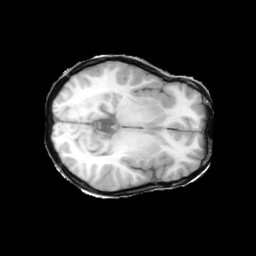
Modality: T1w
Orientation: axial
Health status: ill
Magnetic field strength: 3 T